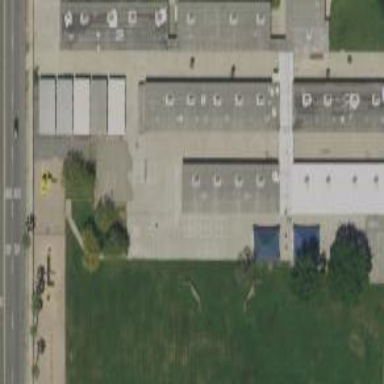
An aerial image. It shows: School.